Aerial crown-view tile of a tropical tree (Barro Colorado Island, Panama), acquired 20250818:
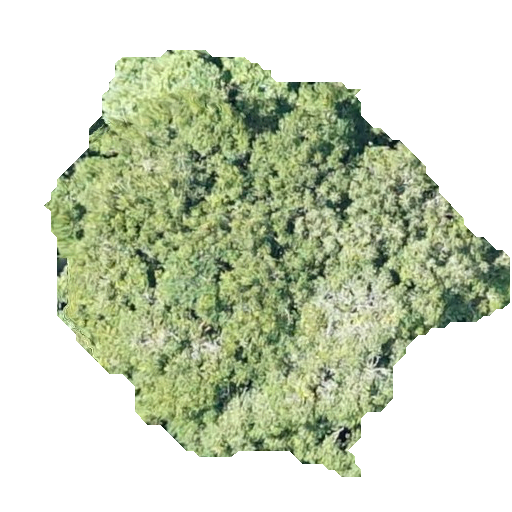
Species: Protium stevensonii
GBIF accepted scientific name: Tetragastris panamensis
Crown area: 183.123 m²